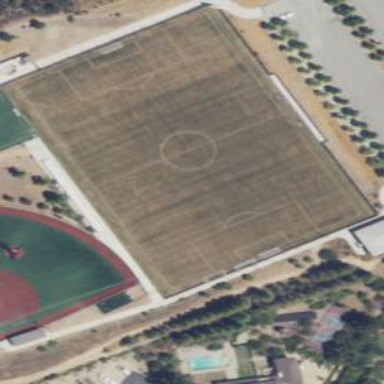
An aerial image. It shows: Soccer pitch designated for leisure and sports activities.